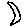
Label: moon